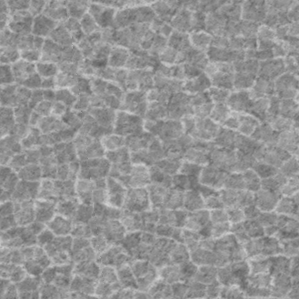
Label: frost